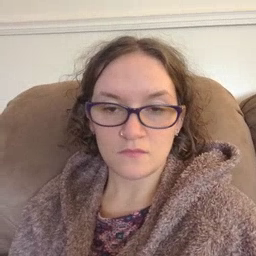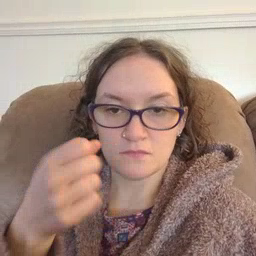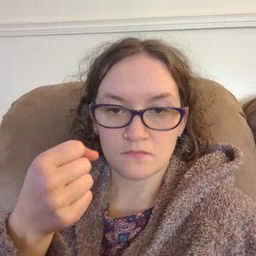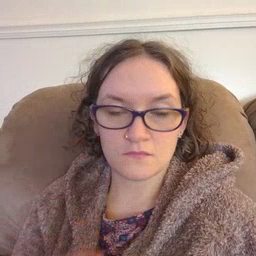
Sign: milk